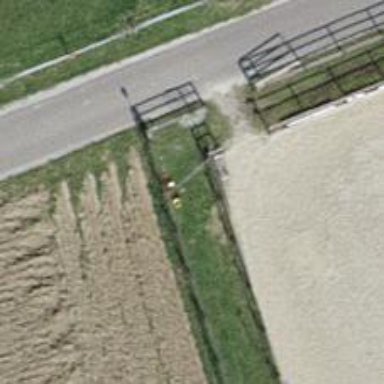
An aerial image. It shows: Gate.